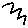
Label: zigzag